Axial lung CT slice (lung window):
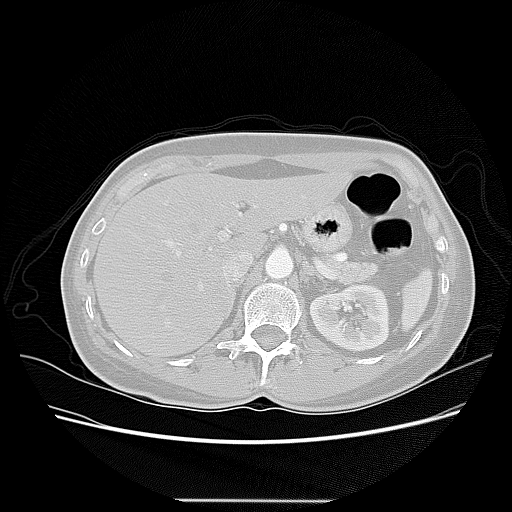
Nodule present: no